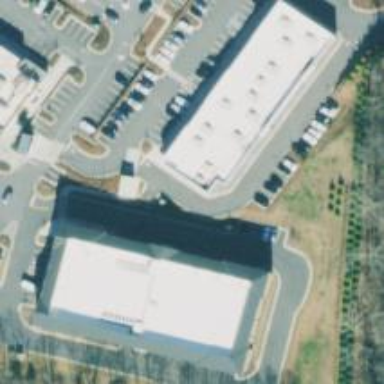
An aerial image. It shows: Retail building with storage rental shop inside.